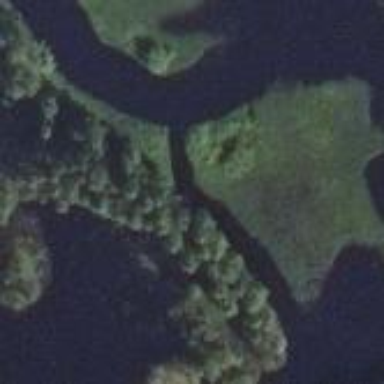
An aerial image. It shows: Swamp in wetland area.